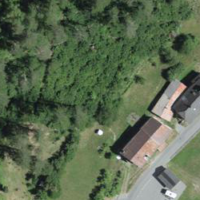
EUNIS habitat code: 45
Species observed at this site:
Hesperis matronalis